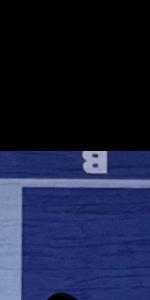
Label: Empty